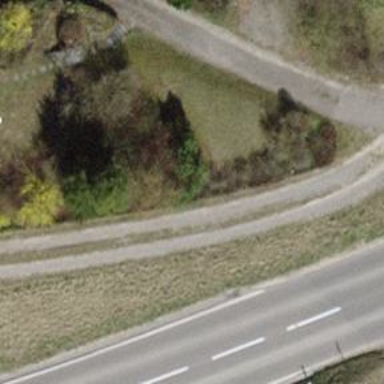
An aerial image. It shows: Grass track with grade3 track type.